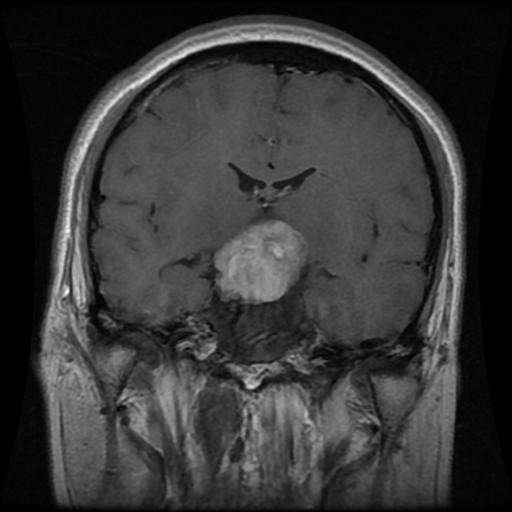
Label: pituitary